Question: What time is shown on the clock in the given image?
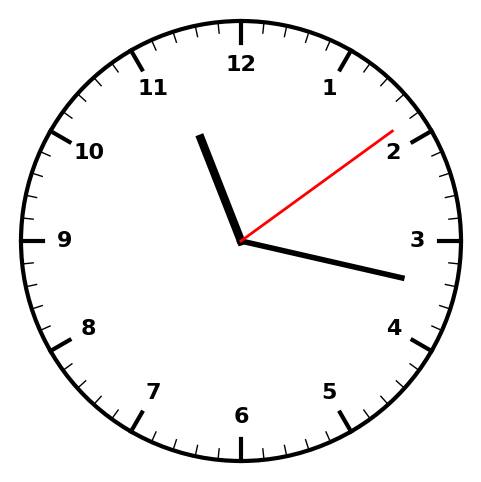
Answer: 11:17:09